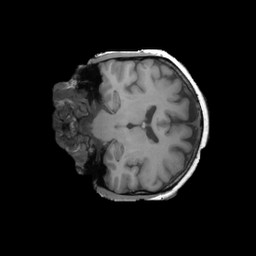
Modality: T1w
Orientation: coronal
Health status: ill
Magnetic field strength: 3 T